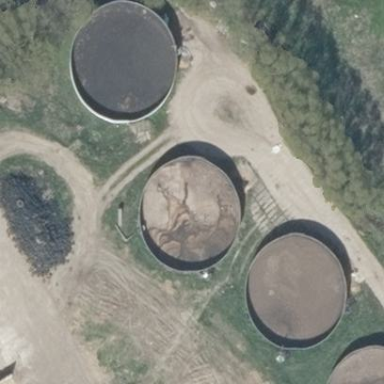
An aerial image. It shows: Storage tank with man-made structure.